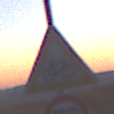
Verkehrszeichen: RadverkehrLinks
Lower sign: Geschwindigkeit70
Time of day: SunriseSunset
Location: Outdoor (Nature)
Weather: Clear
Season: NotSpecified
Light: Natural